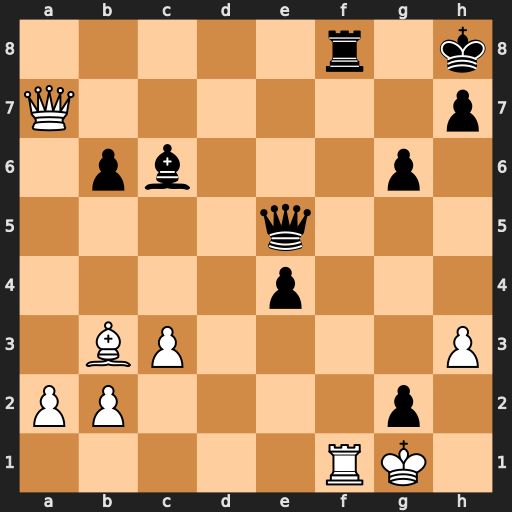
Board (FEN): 5r1k/Q6p/1pb3p1/4q3/4p3/1BP4P/PP4p1/5RK1
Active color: w
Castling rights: -
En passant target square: -
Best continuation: Rxf8#